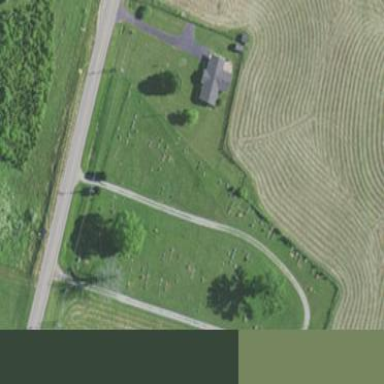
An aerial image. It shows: Cemetery.